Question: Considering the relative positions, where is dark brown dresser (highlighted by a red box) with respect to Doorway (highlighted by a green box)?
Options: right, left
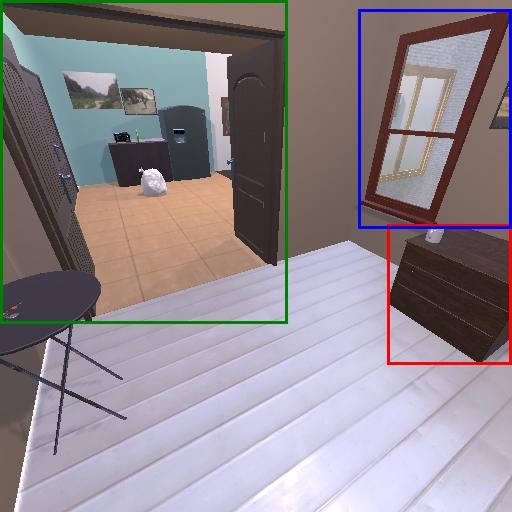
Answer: right